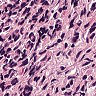
Metastatic tissue present: yes